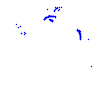
Particle: proton